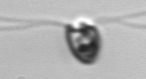
Label: flagellate_morphotype1